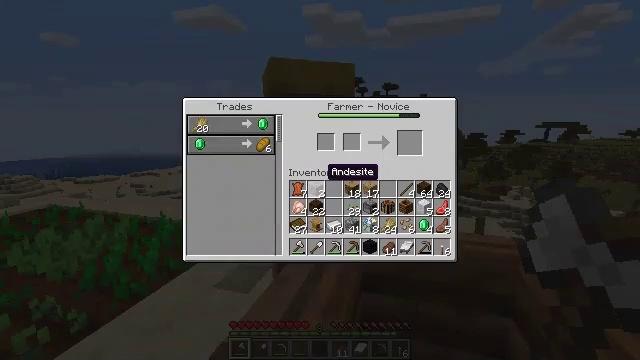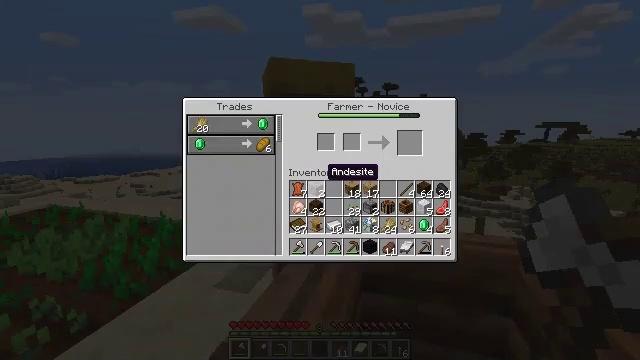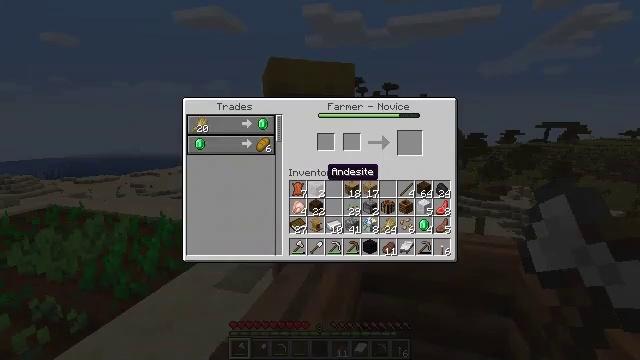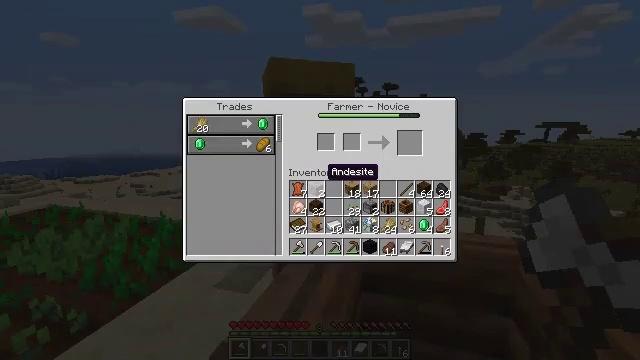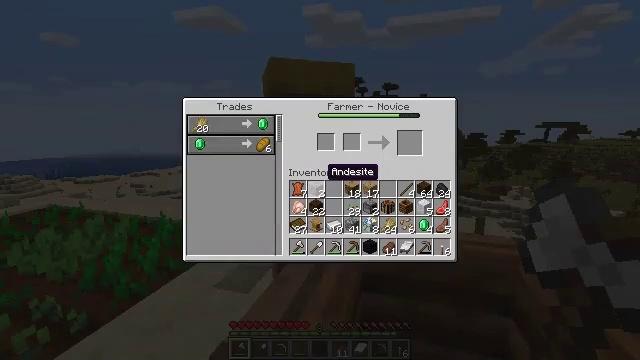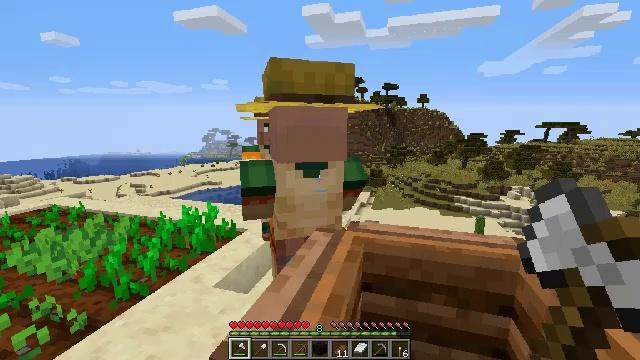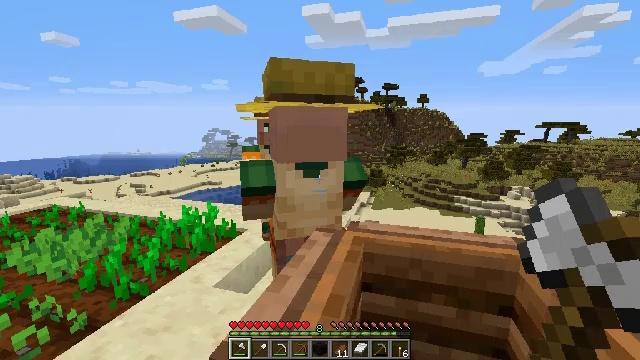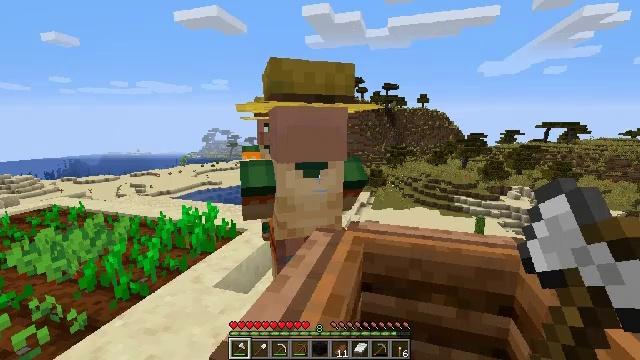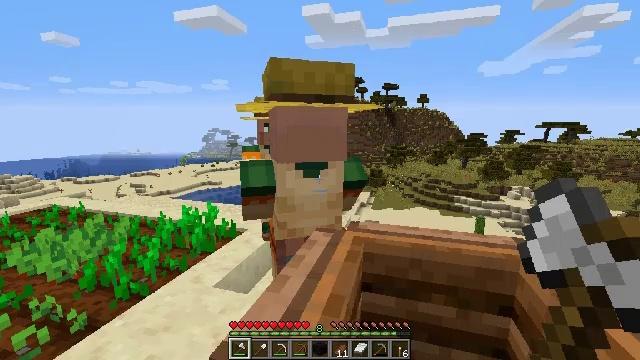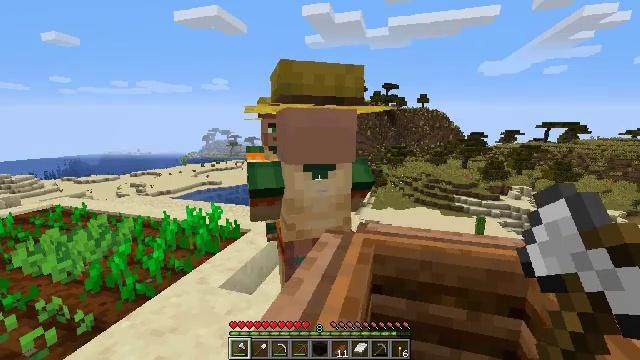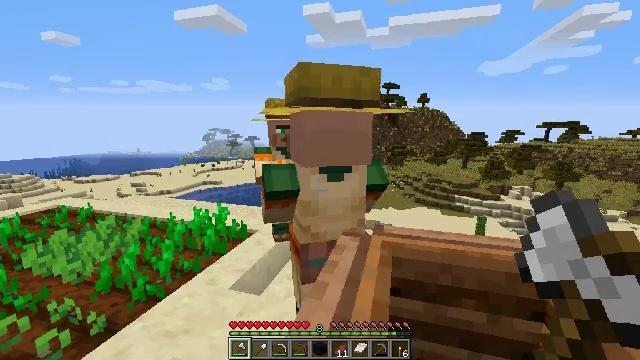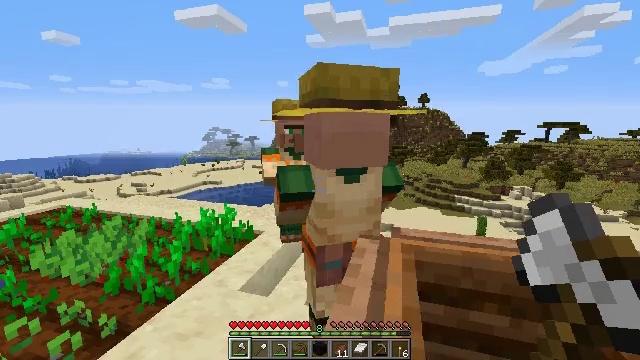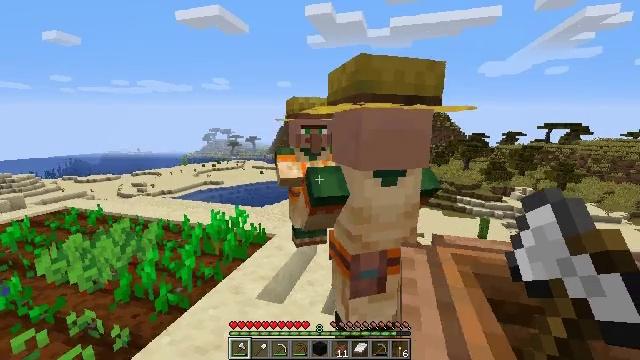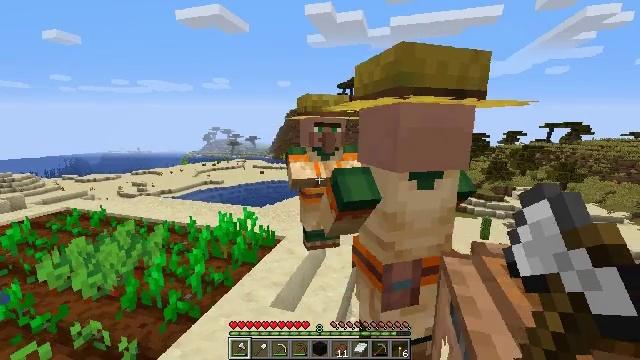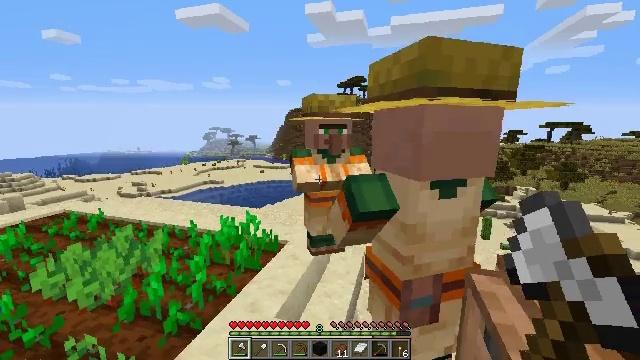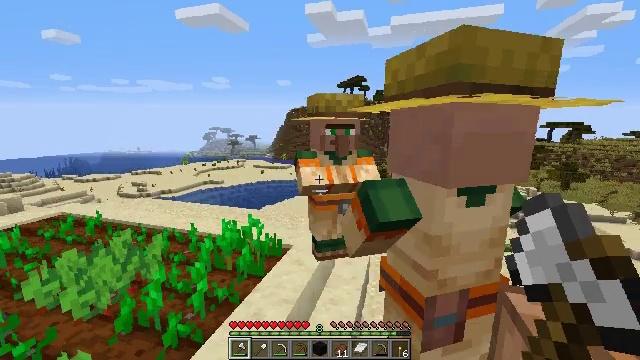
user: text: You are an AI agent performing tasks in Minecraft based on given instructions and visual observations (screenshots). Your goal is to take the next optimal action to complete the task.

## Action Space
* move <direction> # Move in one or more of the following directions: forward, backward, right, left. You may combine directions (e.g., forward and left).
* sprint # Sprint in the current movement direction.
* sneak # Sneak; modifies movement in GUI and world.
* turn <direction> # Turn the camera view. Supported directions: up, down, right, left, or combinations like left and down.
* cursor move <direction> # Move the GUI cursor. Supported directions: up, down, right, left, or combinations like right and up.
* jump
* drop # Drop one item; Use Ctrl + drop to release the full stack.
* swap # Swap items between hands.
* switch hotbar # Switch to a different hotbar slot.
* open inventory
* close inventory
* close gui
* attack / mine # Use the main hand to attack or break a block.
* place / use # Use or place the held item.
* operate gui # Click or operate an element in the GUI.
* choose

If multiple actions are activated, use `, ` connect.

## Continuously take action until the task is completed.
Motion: motion action
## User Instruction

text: Mine beetroots from the garden.
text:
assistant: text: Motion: no_op
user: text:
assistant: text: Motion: no_op
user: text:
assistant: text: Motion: no_op
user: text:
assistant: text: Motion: no_op
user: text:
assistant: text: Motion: no_op
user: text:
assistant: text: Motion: close gui
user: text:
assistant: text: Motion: open inventory
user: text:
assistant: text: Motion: open inventory
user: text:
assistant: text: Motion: move left
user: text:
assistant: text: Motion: move left
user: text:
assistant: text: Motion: move forward and move left
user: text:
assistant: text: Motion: move forward and move left
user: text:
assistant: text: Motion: move forward and move left
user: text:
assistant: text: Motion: move forward
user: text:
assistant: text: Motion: no_op
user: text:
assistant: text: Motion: turn right
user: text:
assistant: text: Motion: turn right
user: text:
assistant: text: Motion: no_op
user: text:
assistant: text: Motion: turn left and down
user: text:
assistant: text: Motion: turn left and down
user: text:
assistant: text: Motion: turn left and up
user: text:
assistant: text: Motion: move left, turn left and up
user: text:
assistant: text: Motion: move forward and move left, turn left
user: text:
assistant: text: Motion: move forward and move left
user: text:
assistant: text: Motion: move forward and move left
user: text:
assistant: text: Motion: move forward and move left
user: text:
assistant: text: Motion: move forward and move left
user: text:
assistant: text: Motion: move forward, turn right
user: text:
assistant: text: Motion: move forward, turn right and down
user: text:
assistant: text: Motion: move forward, turn right and down